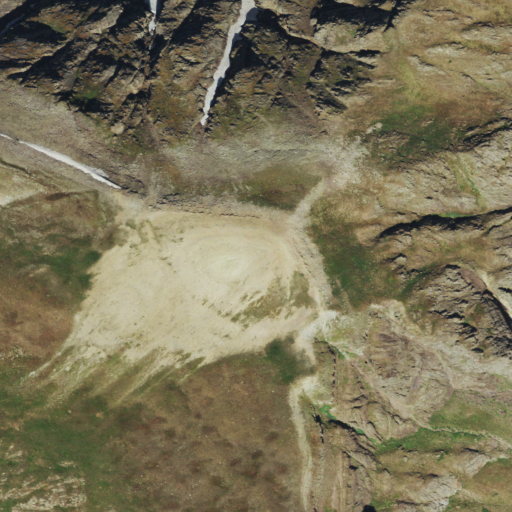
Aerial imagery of cliff(s) in Colorado named Overlook Point containing grassland, barren land, and shrub